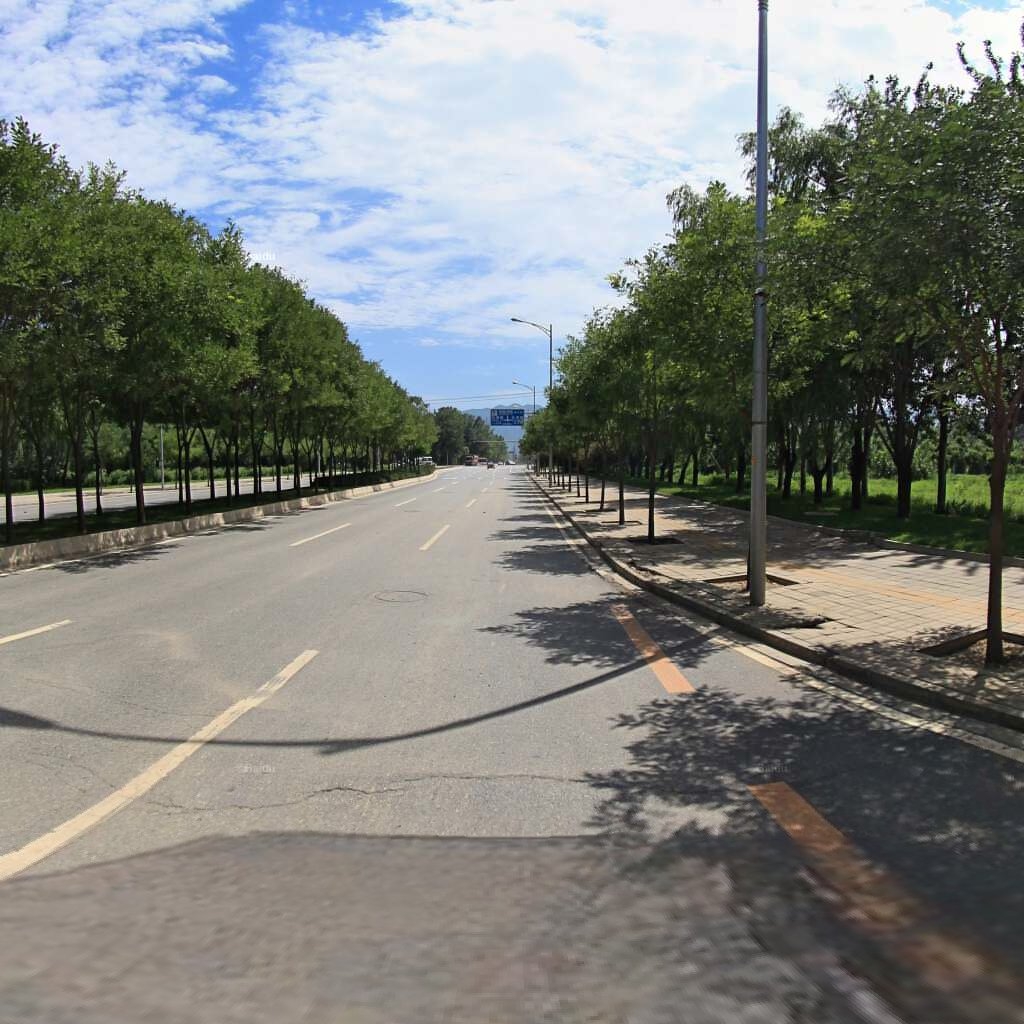
Region: Haidian
Road damage annotations: transverse crack, transverse crack, transverse crack, manhole cover, transverse crack